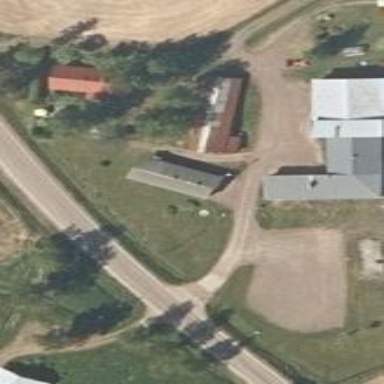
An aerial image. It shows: Farmyard area.